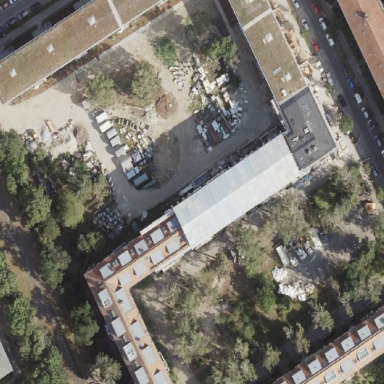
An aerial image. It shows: Gabled apartments building with grey roof made of roof tiles. The building itself is also grey in color.